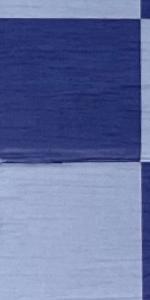
Label: Empty